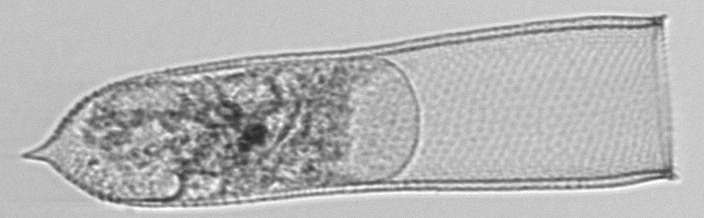
Label: Favella